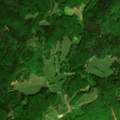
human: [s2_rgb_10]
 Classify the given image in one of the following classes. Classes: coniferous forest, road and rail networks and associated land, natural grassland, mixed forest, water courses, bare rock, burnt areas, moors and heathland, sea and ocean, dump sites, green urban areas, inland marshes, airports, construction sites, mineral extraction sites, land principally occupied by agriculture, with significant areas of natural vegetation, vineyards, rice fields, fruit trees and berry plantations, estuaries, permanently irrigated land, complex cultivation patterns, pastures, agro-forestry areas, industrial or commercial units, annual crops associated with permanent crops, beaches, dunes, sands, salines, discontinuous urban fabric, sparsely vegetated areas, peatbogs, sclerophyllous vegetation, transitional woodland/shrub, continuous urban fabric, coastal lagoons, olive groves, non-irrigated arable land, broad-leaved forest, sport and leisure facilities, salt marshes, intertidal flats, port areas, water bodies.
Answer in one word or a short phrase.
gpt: land principally occupied by agriculture, with significant areas of natural vegetation, broad-leaved forest, mixed forest